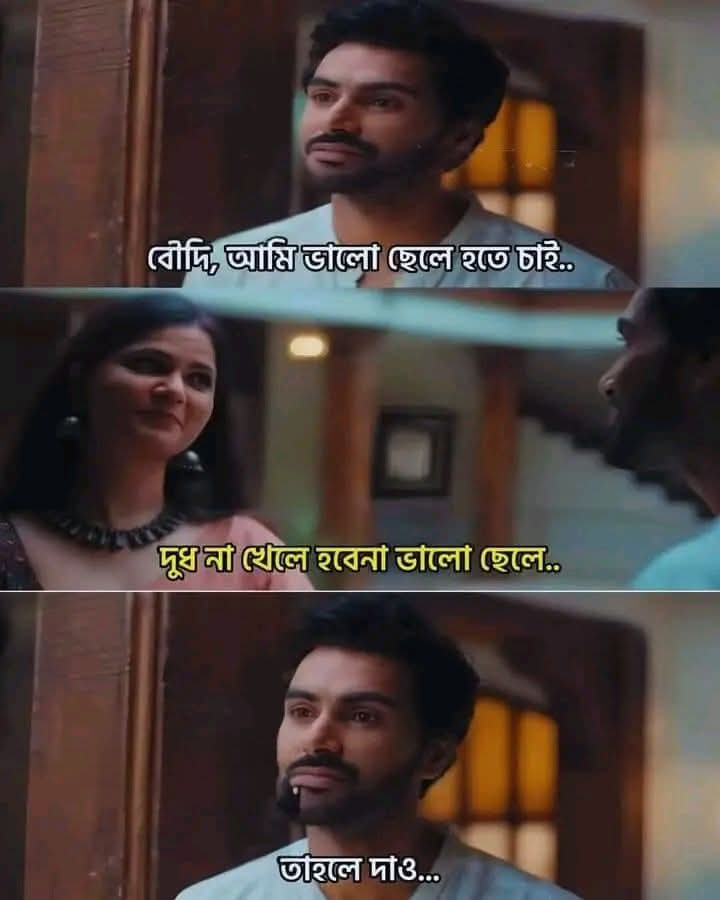
Text: বৌদি, আমি ভালো ছেলে হতে চাই..
দুধ না খেলে হবেনা ভালো ছেলে..
তাহলে দাও...
Label: Non Hate